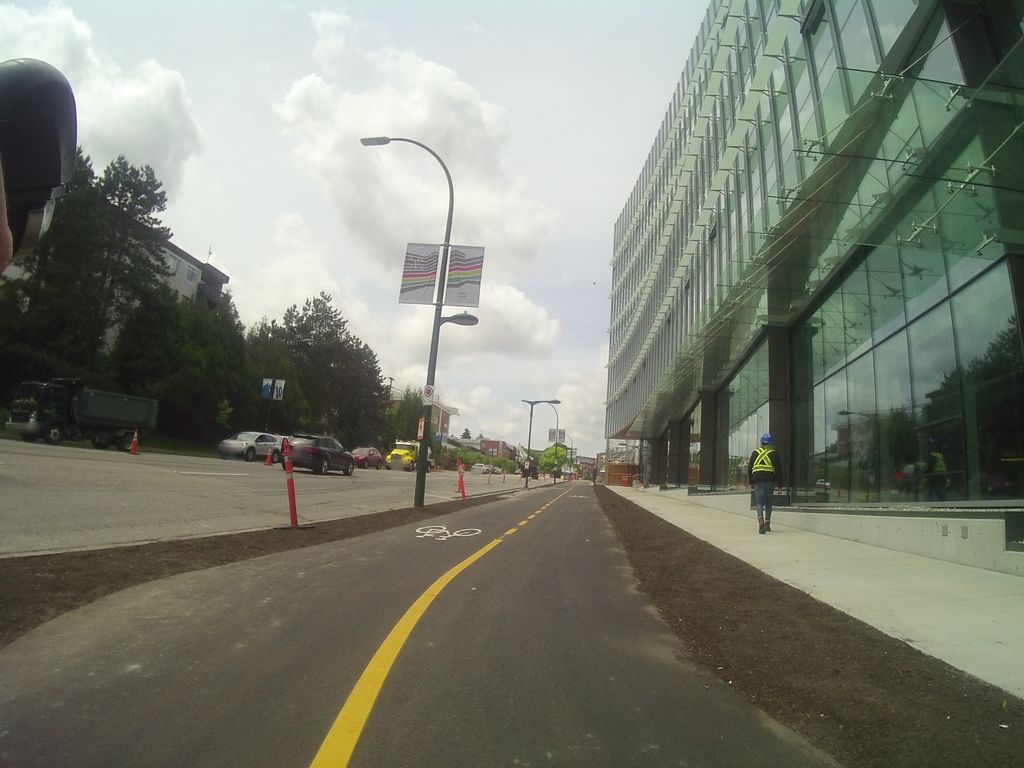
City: vancouver